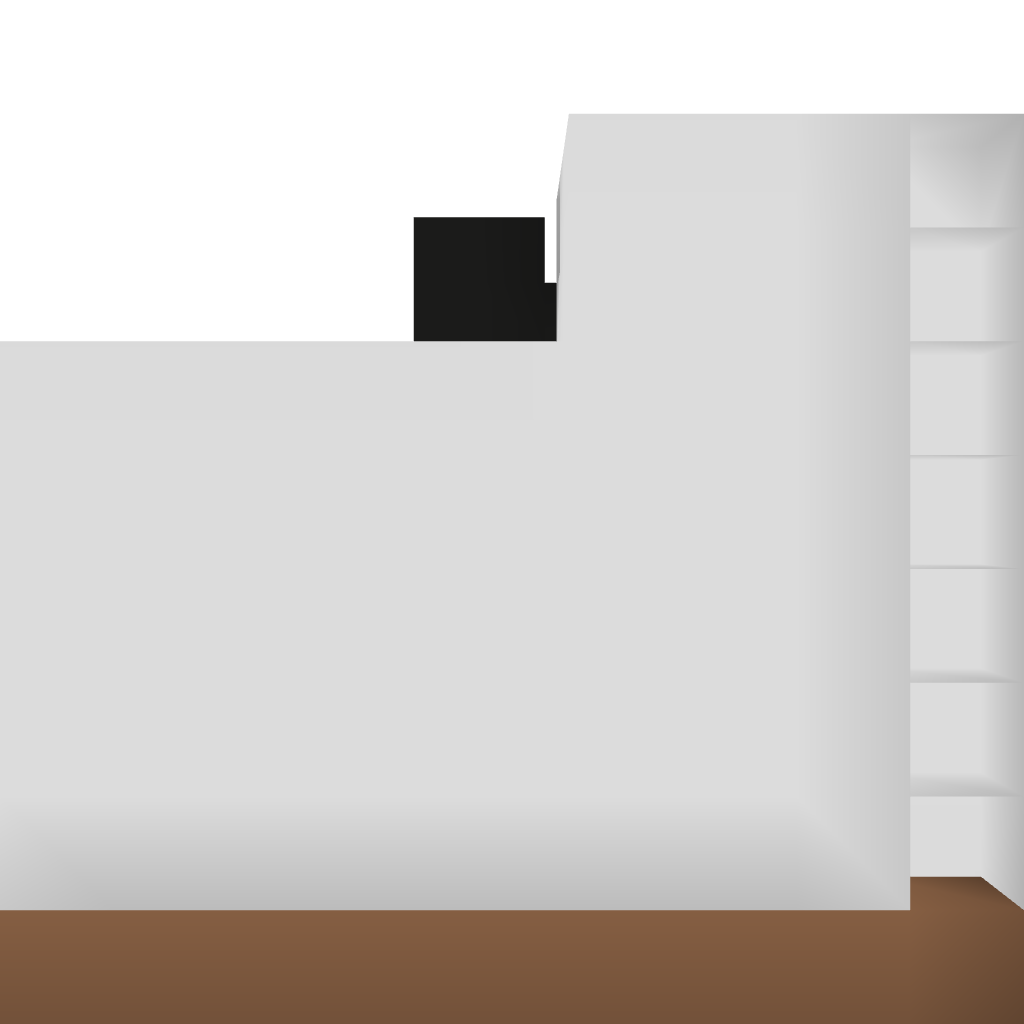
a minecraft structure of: minecart dispenser